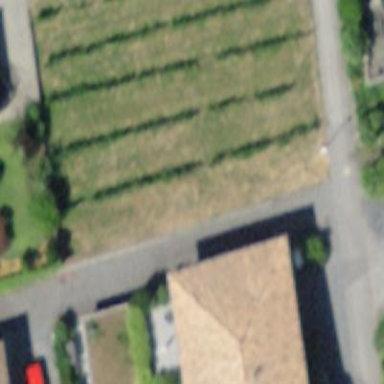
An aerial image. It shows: Vineyard with grape crops.